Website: lowes
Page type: customer-info-address
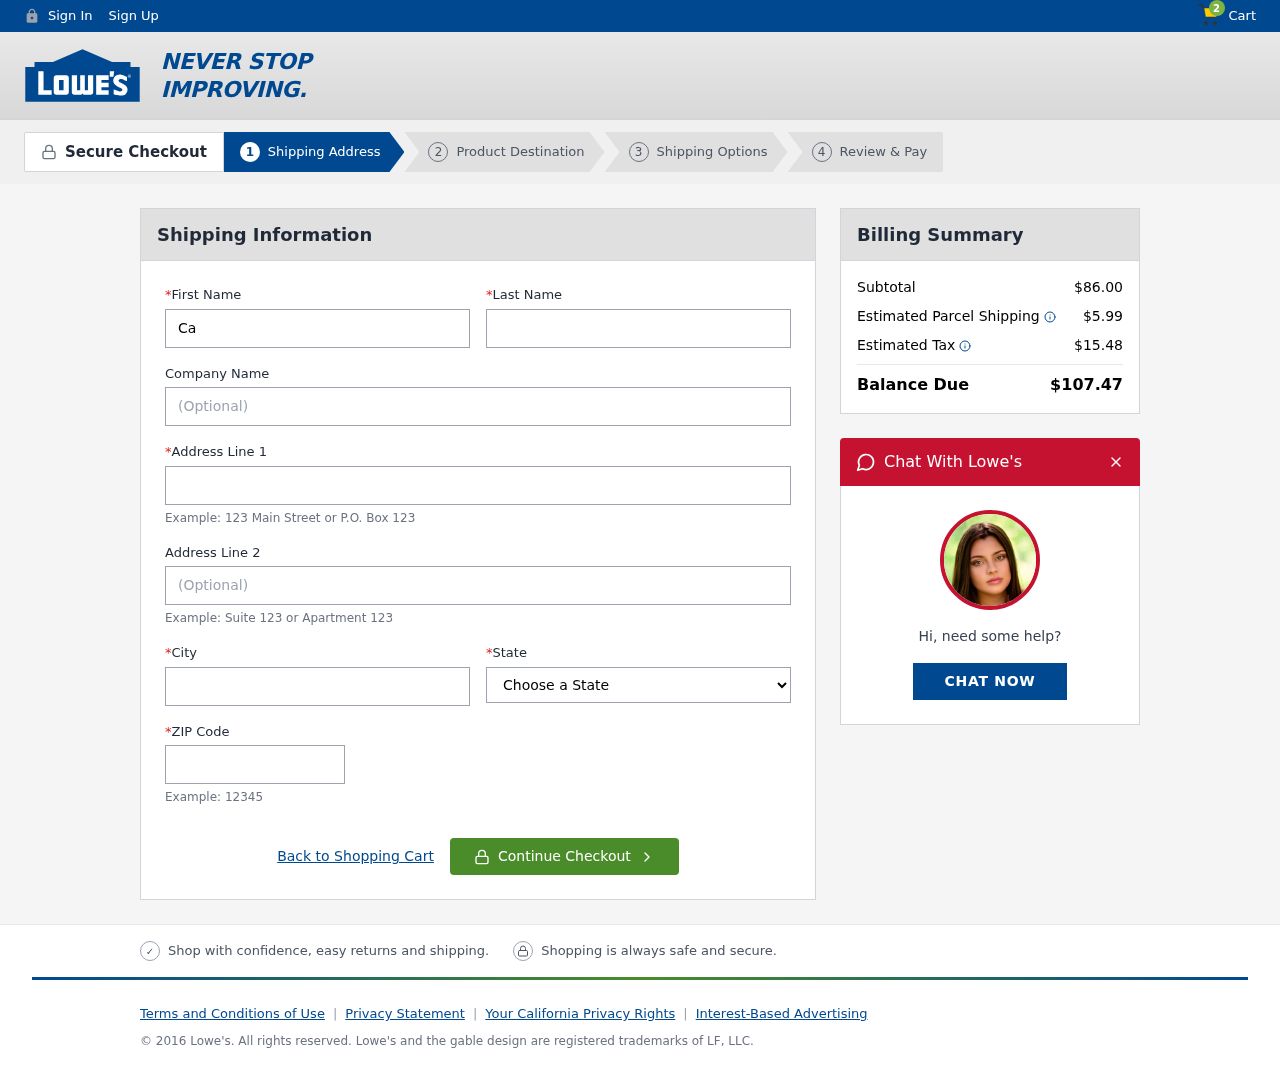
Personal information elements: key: PII_CITY
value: Port Kristin
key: PII_COMPANY
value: Hunt, Li and Casey
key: PII_FIRSTNAME
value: Caitlin
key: PII_LASTNAME
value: Mckenzie
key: PII_POSTCODE
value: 44473
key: PII_STATE
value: West Virginia
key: PII_STREET
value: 903 Sara Trail Suite 121
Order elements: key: ORDER_NUM_ITEMS
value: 2
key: ORDER_SUBTOTAL
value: $86.00
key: ORDER_SHIPPING_COST
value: $5.99
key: ORDER_TAX
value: $15.48
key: ORDER_TOTAL
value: $107.47